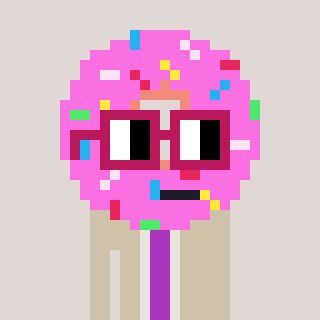
a pixel art character with square dark red glasses, a doughnut-shaped head and a bege-colored body on a warm background